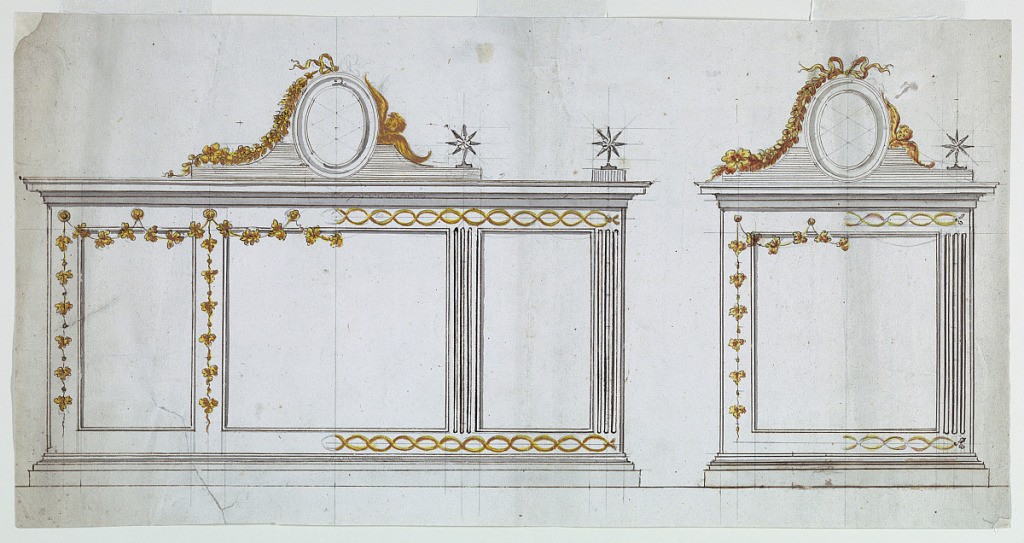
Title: Two Designs for Altar Frames with Alternative Suggestions
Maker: Luigi Righetti, Italian, 1780 - 1819
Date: early 19th century
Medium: Pen and ink, brush and sepia wash, yellow and red watercolor, graphite on paper
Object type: Drawing
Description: Horizontal rectangle. Two designs for two frames, probably for altar tablets, each with alternative suggestions, probably intended to be executed in white marble and gilded bronze. At left, design for a frame with three compartments. On top of both an oval medallion with alternatively garlands or cherubim outside. In the appliques below are suggested either garlands with vine leaves or entwined bands. If finials are applied, a star with eight points is proposed. At right, design for a frame with one compartment with the same decorative motifs.